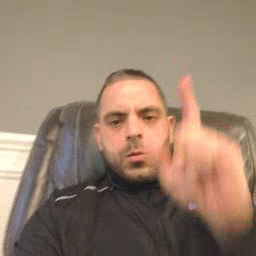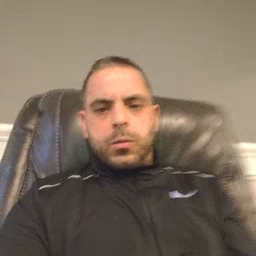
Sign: up